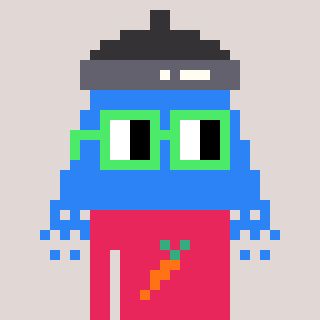
a pixel art character with square light green glasses, a shower-shaped head and a redpinkish-colored body on a warm background